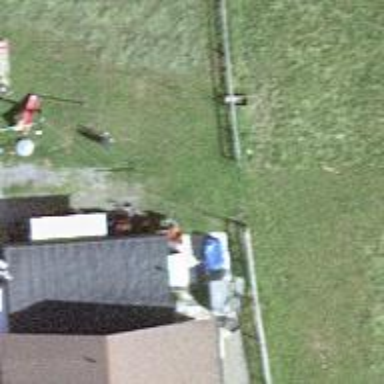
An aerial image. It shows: Fence.